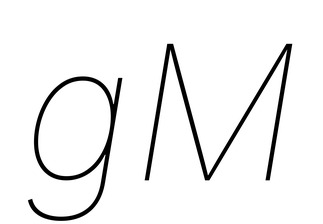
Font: Inter-Italic_Thin_Italic